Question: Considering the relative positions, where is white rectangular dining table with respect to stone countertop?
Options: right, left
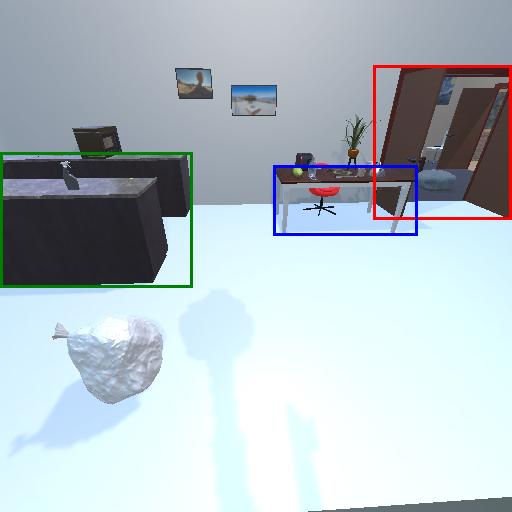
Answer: right